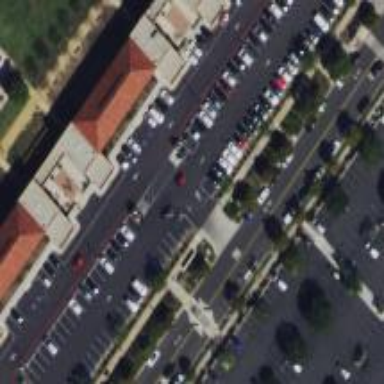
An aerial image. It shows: Parking area with surface.